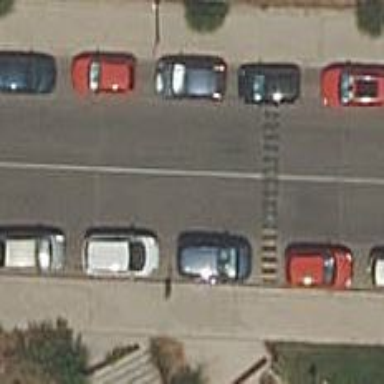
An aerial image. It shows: Bump for traffic calming.